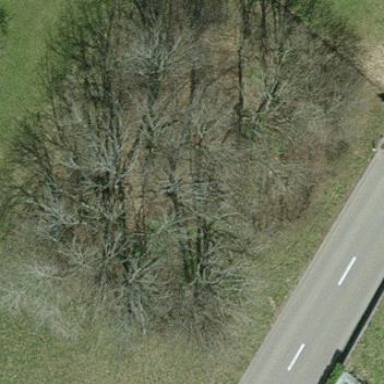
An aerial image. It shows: Forest with mix of leaf types.